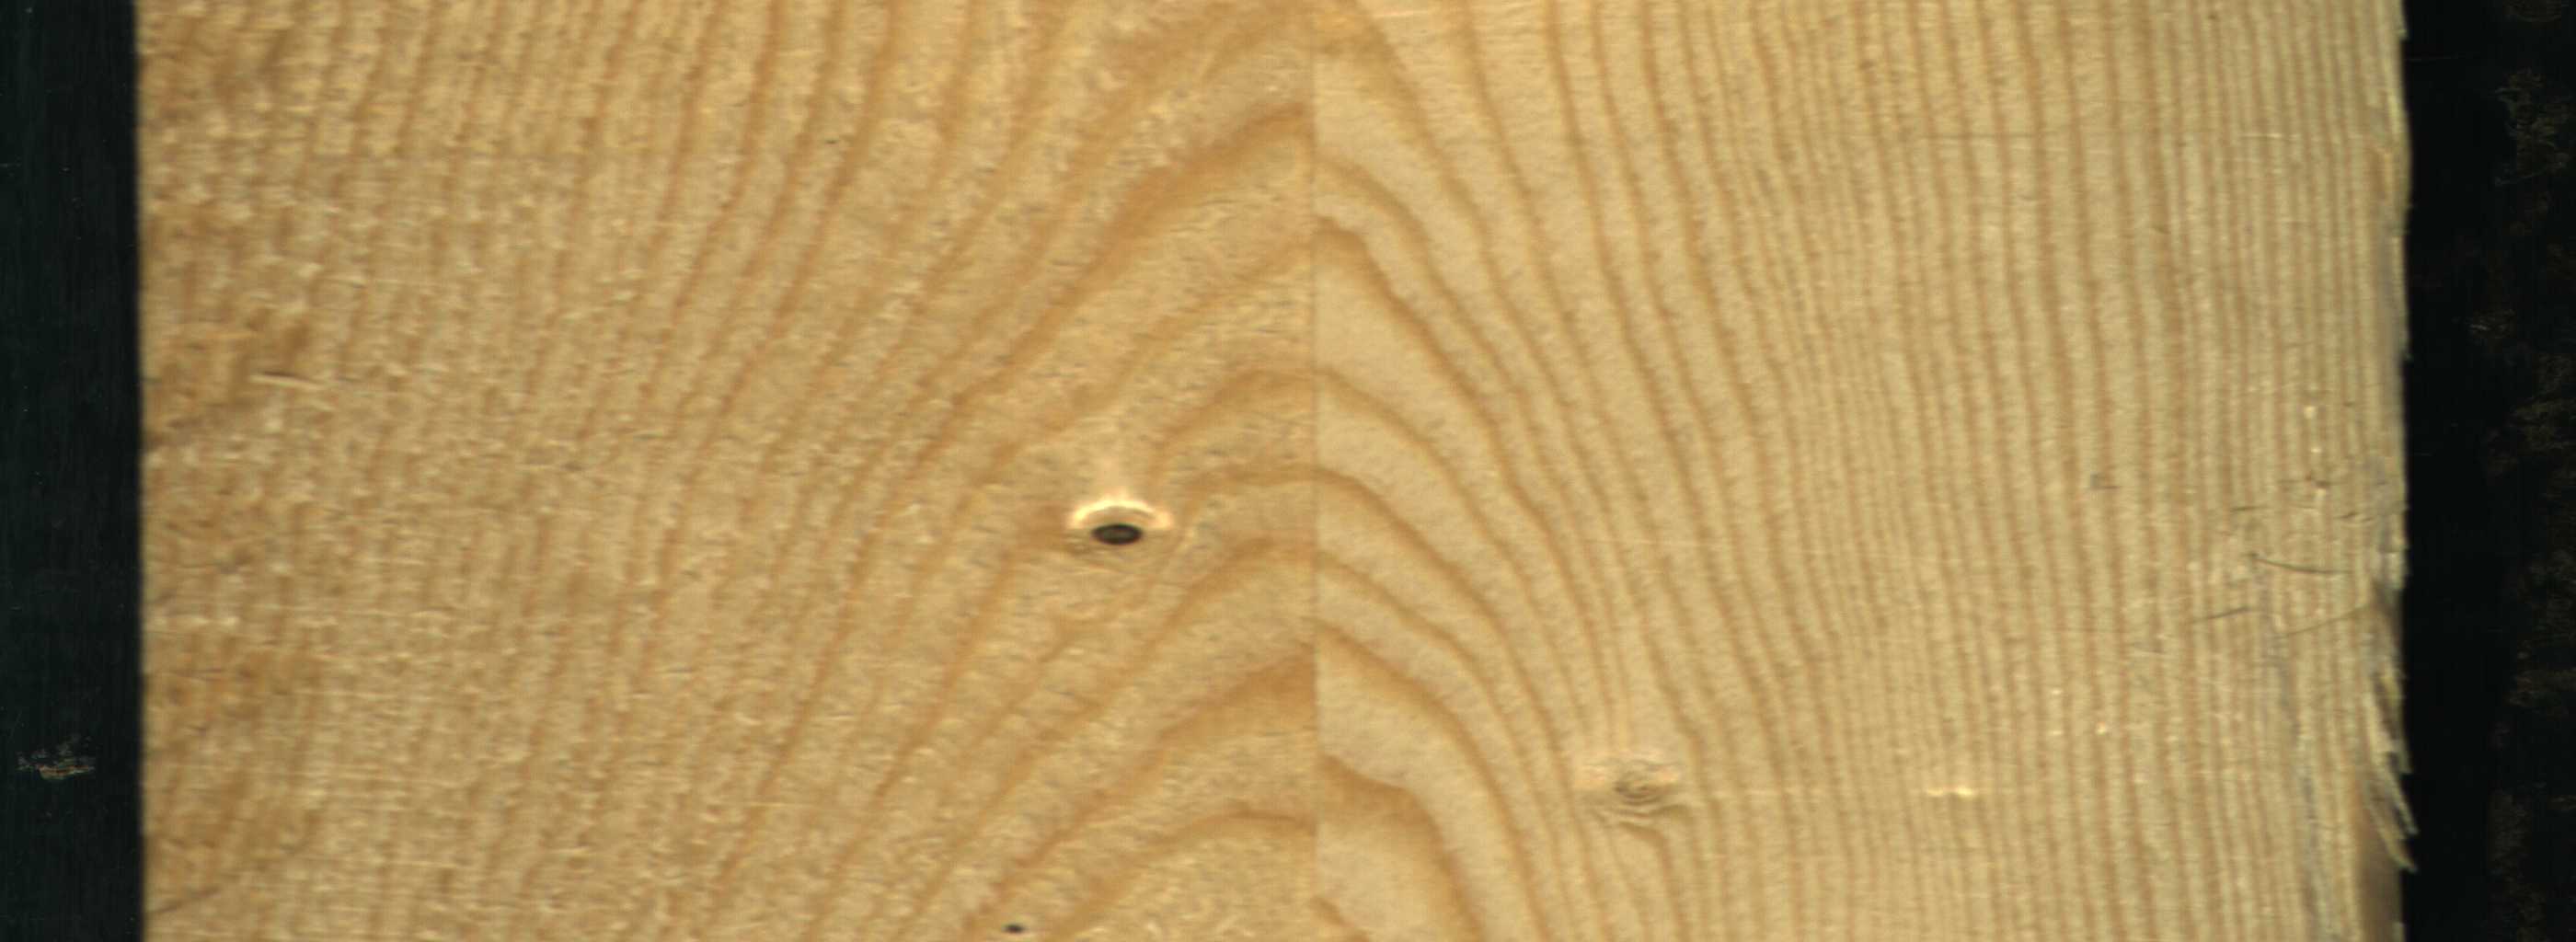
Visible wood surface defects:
Dead_Knot